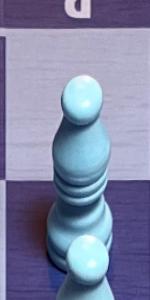
Label: Bishop_White